七年级 · 度量几何学
, 把一块含有 $30^{\circ}$ 角的直角三角板的直角顶点放在相互平行的两条直线的其中一条上, 如果 $\angle 1=38^{\circ}$, 那么 $\angle 2$ 的度数是 \$ \qquad \$

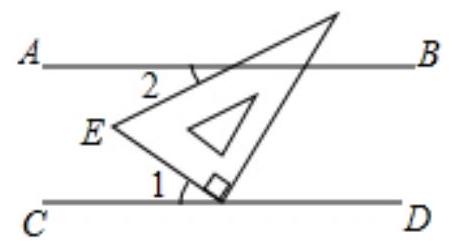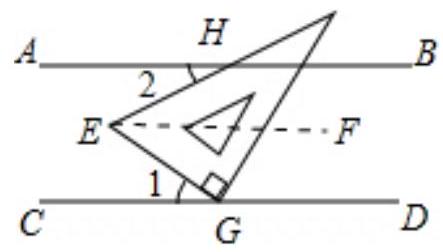
答案: $22^{\circ}$
解析: 过 $E$ 点作 $E F / / A B$,

$\because E F / / A B, A B / / C D$

$\therefore E F / / A B / / C D$,

$\therefore \angle 1=\angle G E F=38^{\circ}, \angle 2=\angle H E F$,

$\because \angle G E F+\angle H E F=60^{\circ}$,

$\therefore \angle 2=60^{\circ}-38^{\circ}=22^{\circ}$,

故答案为: $22^{\circ}$.